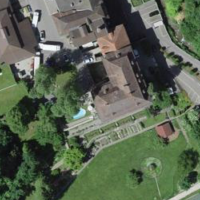
EUNIS habitat code: 55
Species observed at this site:
Cirsium vulgare